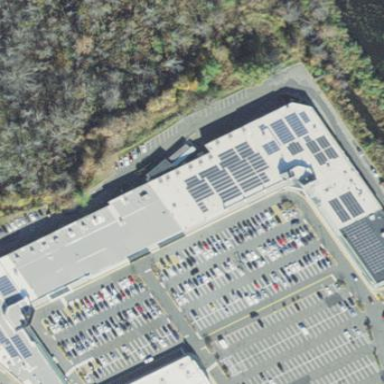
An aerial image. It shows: Retail building.